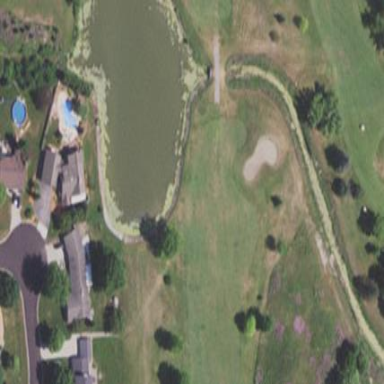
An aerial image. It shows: Water hazard on golf course.